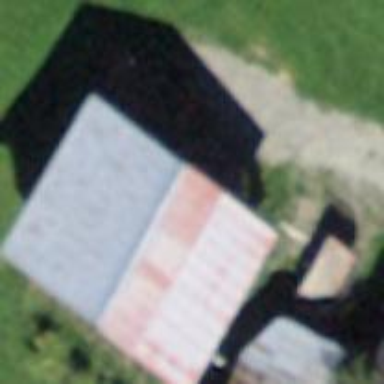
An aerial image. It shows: Rural barn.